Chest X-ray. View position: PA
Patient age: 29
Patient sex: M
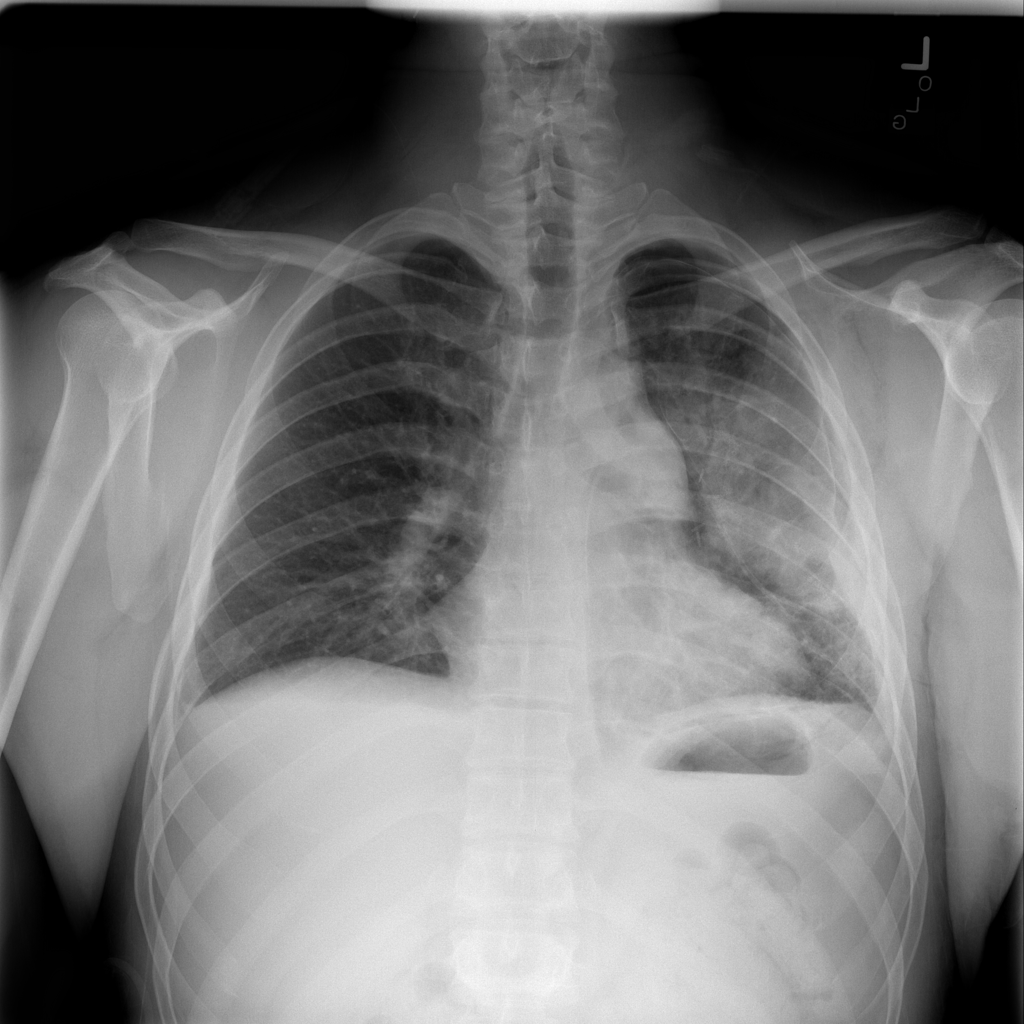
Finding: Pneumothorax